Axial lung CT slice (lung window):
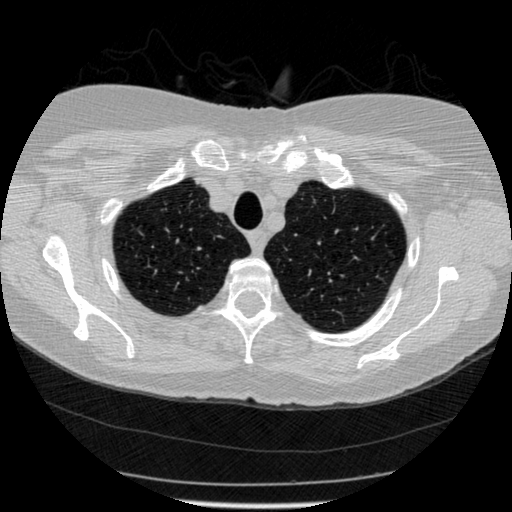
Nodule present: no